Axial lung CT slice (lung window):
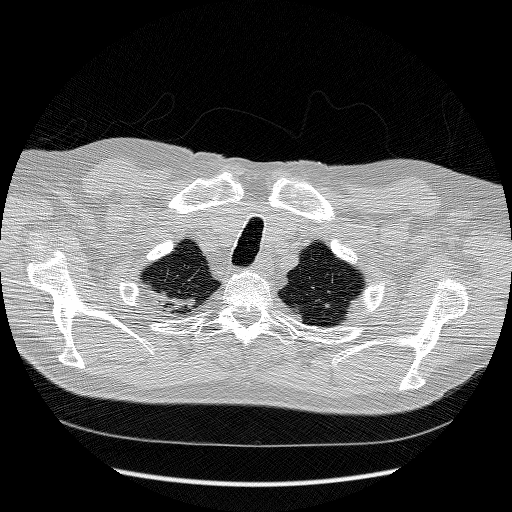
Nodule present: no